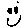
Label: smiley face